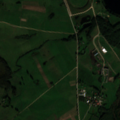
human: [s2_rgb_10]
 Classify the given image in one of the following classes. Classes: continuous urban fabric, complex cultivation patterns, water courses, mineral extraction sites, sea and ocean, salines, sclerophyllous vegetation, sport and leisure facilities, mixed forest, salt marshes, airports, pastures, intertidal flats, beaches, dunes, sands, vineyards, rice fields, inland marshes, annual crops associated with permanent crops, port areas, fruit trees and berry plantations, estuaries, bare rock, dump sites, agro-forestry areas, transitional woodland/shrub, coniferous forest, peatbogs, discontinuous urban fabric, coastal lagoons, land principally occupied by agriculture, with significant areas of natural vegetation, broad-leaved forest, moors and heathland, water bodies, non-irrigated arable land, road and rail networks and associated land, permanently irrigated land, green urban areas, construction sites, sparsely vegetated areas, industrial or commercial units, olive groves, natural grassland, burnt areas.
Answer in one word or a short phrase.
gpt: discontinuous urban fabric, sport and leisure facilities, pastures, complex cultivation patterns, broad-leaved forest, inland marshes, water bodies